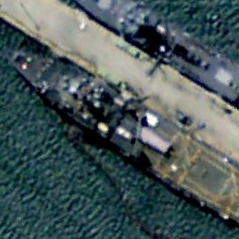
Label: combat